Question: I'm trying to make an animation in javascript using p5.js library. I want to make a square change its shape transforming into a circle.
I tried drawing a circle behind the square and change the size of the shapes but thats not the effect I'm looking for.
I need to achieve somthing like this, the spin is not important.

Thanks in advance for your help!
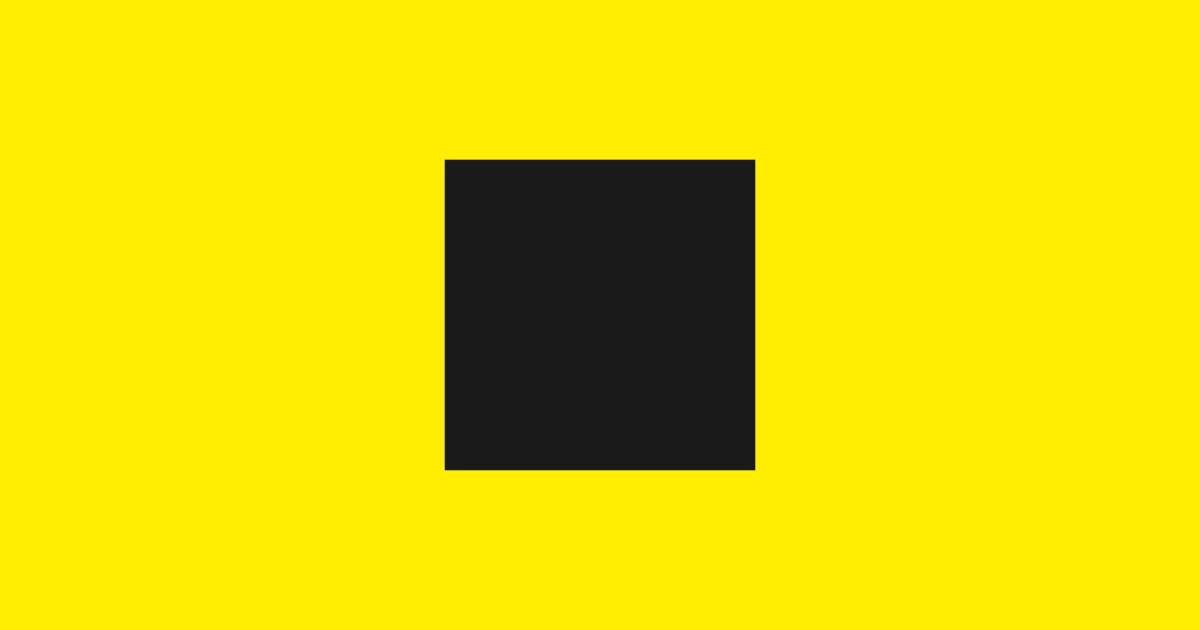
Answer: Something along the lines of this should get you going:
'''
var sideLength = 100;
var increment = 0;
function setup() {
createCanvas(400, 400);
fill(0);
}
function draw() {
if(increment <= sideLength/2){
clear();
increment++;
}
rect(10, 10, sideLength, sideLength, increment);
}
'''
'''
<script src="https://cdnjs.cloudflare.com/ajax/libs/p5.js/0.7.3/p5.js"></script>
'''
The key part being the use of the <URL> where a values for the radius of a rounded corner can be specified.